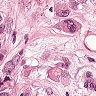
Metastatic tissue present: yes